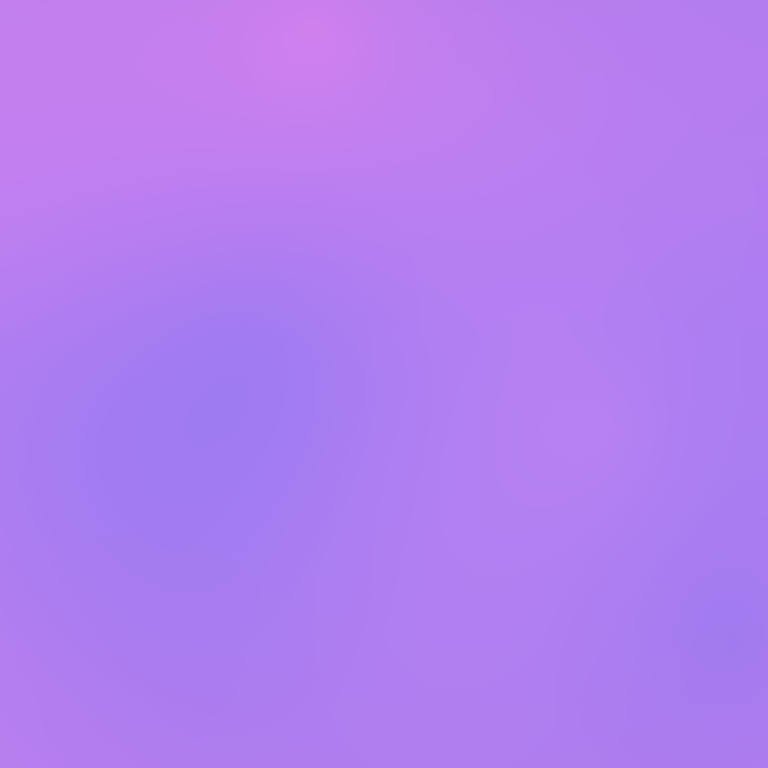
Abstract light effect, smooth gradient from soft lavender to light purple, calm atmosphere, diffuse light, no room, no furniture, no objects.